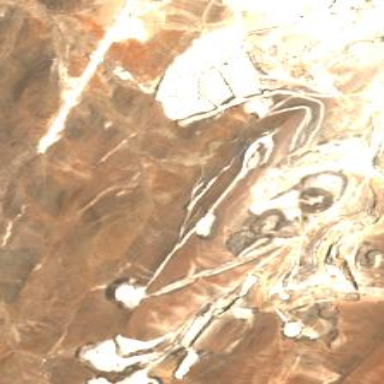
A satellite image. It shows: Quarry area.